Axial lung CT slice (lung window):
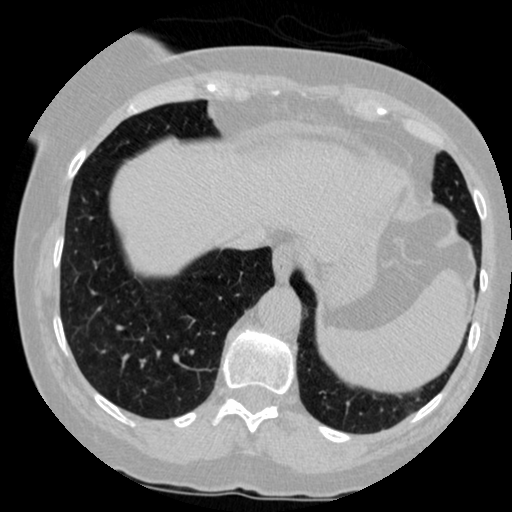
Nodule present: no